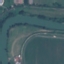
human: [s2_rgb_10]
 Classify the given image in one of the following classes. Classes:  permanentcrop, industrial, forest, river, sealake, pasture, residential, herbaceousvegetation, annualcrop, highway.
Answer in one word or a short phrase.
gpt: River